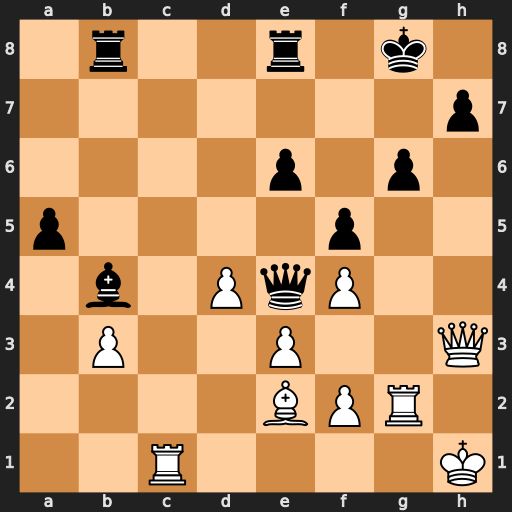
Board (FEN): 1r2r1k1/7p/4p1p1/p4p2/1b1PqP2/1P2P2Q/4BPR1/2R4K
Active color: w
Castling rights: -
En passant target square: -
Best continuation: Bf3 Qd3 Bh5